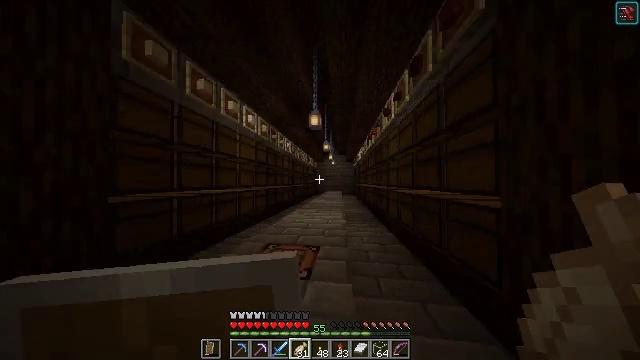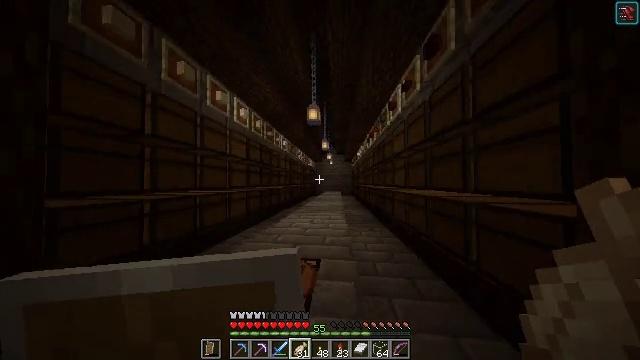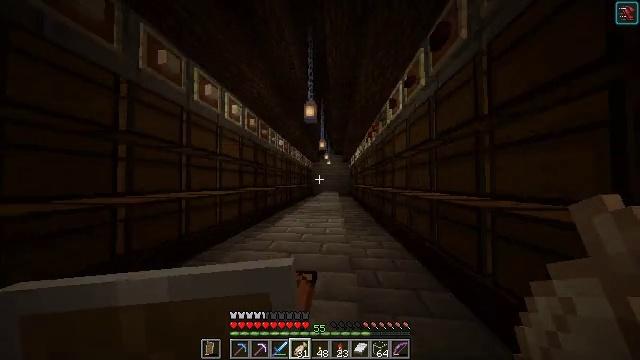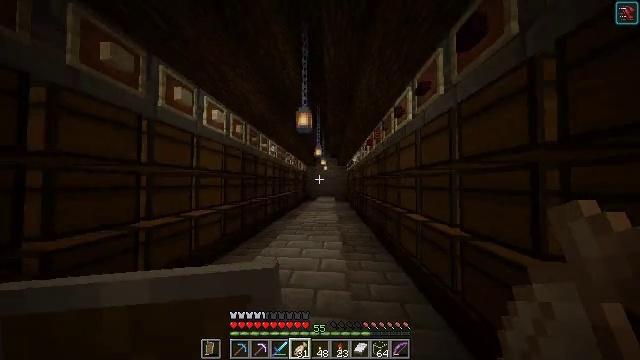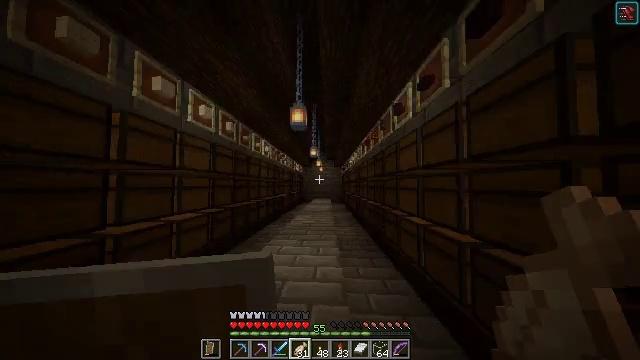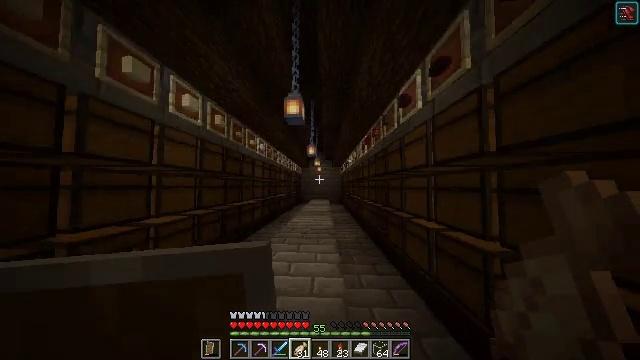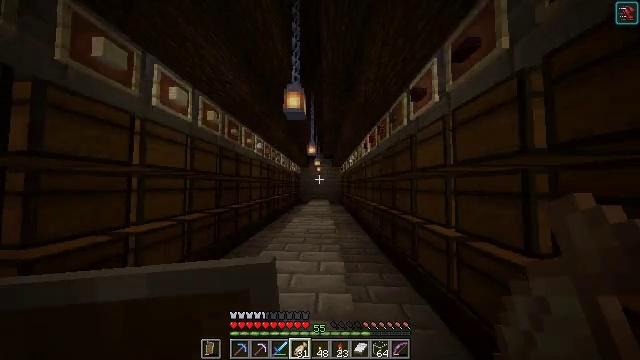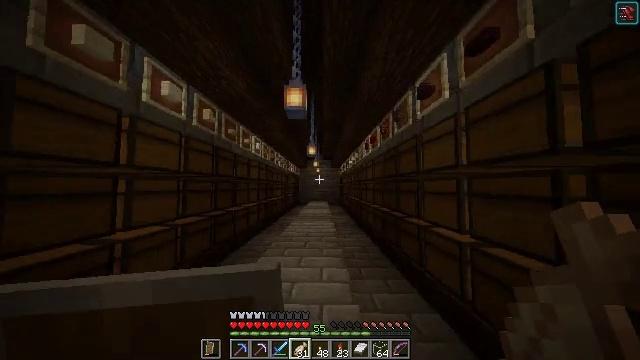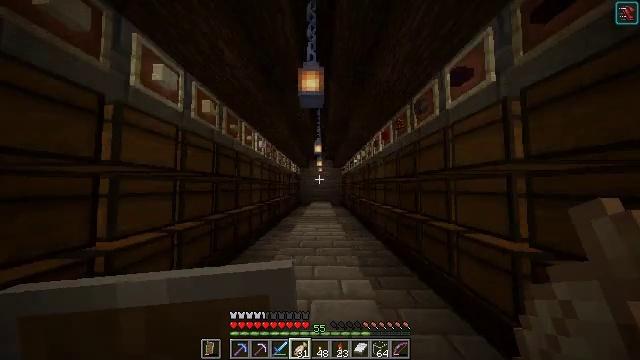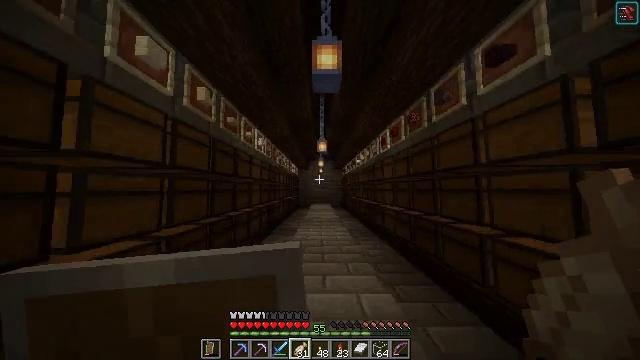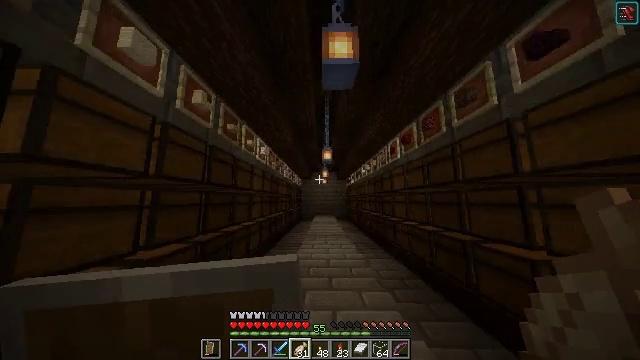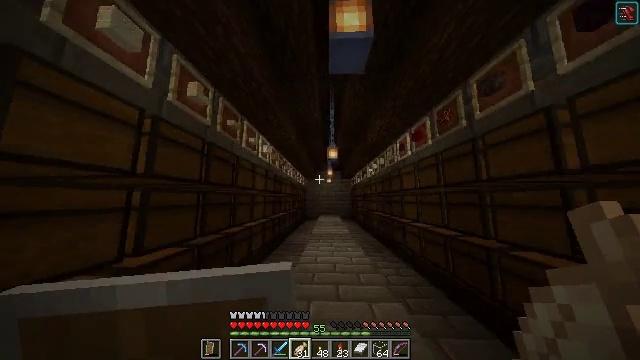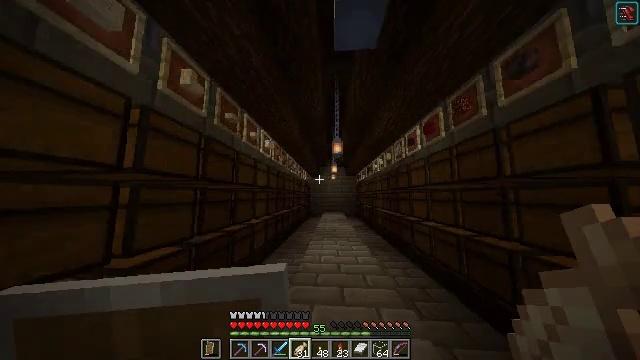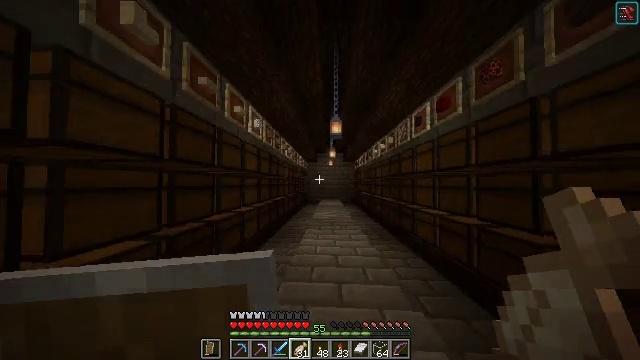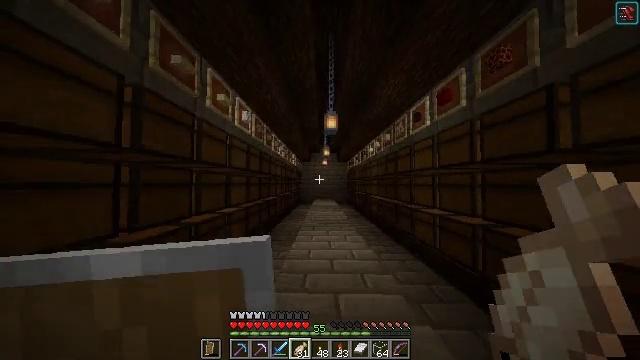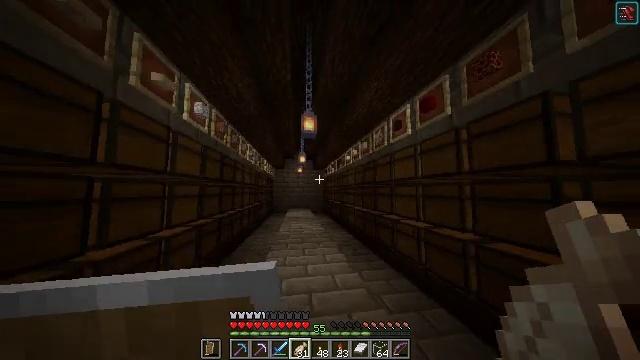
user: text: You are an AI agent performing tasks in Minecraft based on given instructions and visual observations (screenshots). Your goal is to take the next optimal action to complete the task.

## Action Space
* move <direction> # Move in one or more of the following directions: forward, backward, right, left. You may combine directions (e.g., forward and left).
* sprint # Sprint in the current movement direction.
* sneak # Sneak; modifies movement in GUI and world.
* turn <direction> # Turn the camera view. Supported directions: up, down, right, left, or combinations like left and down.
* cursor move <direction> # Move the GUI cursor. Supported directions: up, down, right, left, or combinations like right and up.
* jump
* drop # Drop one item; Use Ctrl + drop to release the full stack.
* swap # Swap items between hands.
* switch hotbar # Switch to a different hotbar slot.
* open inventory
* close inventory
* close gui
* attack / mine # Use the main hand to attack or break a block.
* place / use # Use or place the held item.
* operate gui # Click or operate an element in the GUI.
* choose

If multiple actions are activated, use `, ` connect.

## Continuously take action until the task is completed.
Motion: motion action
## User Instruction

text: Combine materials in the crafting table to make a beacon.
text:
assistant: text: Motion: move forward
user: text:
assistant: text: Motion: move forward, turn right
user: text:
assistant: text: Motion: move forward, turn right
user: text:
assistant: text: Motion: move forward, turn right
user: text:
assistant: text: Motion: move forward
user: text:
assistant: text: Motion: move forward and move left
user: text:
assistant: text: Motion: move forward and move left
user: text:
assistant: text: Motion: move forward and move left
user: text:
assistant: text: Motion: move forward
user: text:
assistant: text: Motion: move forward, turn up
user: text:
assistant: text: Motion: move forward, turn left
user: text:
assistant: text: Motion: move forward, turn left and down
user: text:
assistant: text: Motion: move forward, turn right and down
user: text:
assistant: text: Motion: move forward, turn right
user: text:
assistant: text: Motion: move forward, turn right and up
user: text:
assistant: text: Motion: move forward, turn right
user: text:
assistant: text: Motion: move forward and move left
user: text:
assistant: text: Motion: move forward and move left, turn right
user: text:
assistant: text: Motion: move forward and move left, turn right and up
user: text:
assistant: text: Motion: move forward and move left, turn right and up
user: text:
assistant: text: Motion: move forward and move left, turn right and up
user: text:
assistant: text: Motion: move forward and move left, turn right
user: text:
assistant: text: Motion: move forward and move left, turn right
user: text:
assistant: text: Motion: move forward and move left
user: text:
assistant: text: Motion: move forward and move left
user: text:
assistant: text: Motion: move forward
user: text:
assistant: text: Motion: move forward
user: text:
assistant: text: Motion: move forward
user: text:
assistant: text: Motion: move forward
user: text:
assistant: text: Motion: move forward